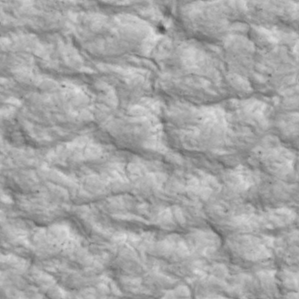
Label: non_frost